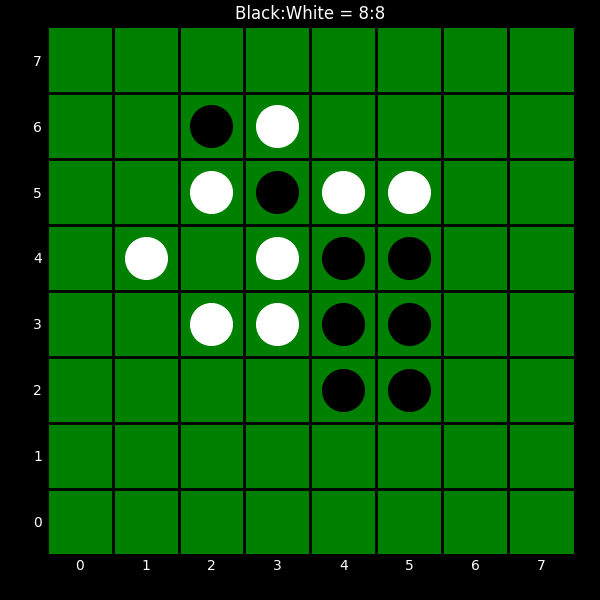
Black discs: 8
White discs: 8